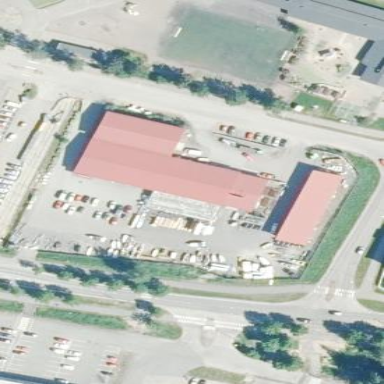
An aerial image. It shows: Hardware shop inside building.